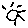
Label: sun